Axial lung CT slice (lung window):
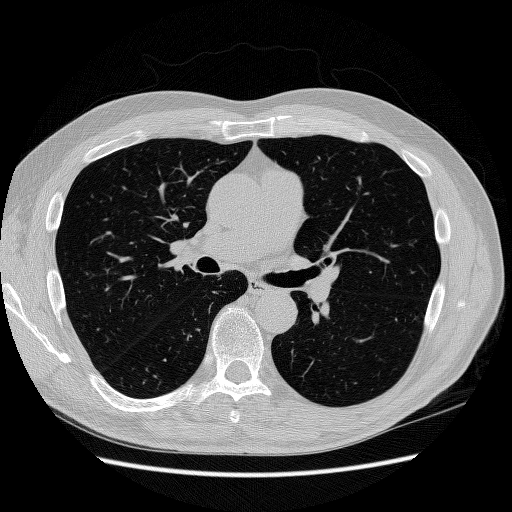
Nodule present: no